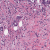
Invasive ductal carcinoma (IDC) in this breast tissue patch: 1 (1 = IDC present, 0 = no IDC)